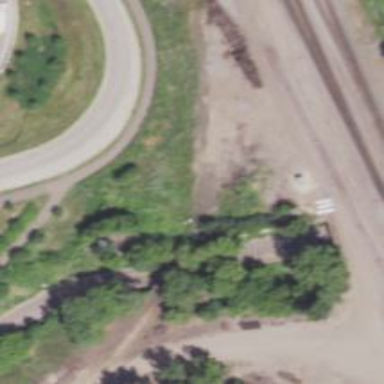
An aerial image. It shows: Abandoned railway spur bridge.